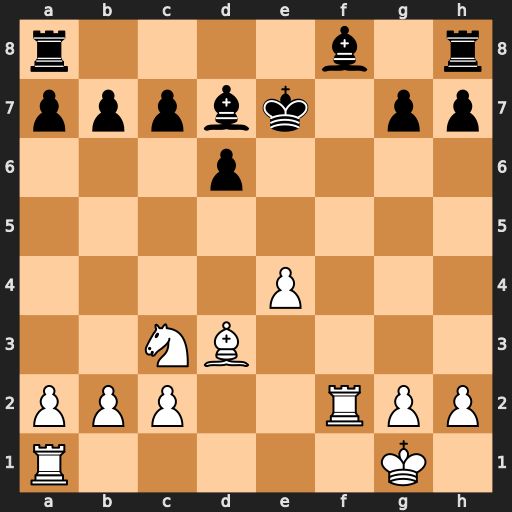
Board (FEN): r4b1r/pppbk1pp/3p4/8/4P3/2NB4/PPP2RPP/R5K1
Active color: w
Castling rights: -
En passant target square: -
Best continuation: Nd5+ Kd8 Raf1